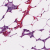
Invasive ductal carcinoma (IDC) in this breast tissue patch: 0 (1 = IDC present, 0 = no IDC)